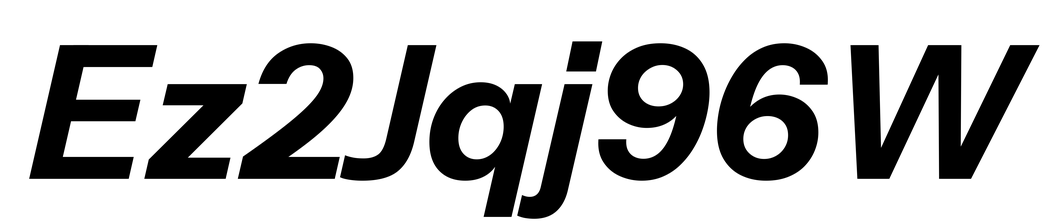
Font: InstrumentSans-Italic_Bold_Italic